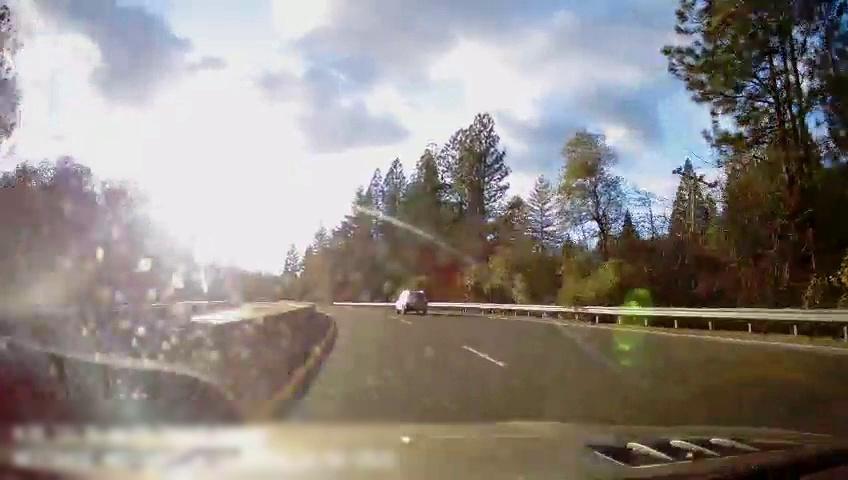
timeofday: Day
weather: Sunny
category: Drivable Space
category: Drivable Space
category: Vehicles | Car
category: Lanes | Alternate Lane
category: Lanes | Current Lane
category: Lanes | Alternate Lane